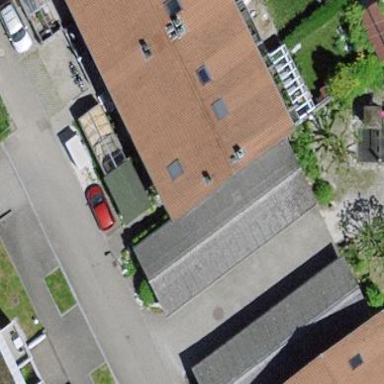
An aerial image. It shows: Terrace building.